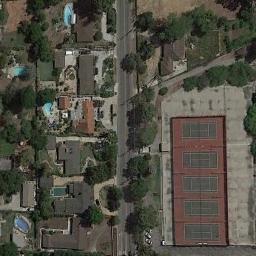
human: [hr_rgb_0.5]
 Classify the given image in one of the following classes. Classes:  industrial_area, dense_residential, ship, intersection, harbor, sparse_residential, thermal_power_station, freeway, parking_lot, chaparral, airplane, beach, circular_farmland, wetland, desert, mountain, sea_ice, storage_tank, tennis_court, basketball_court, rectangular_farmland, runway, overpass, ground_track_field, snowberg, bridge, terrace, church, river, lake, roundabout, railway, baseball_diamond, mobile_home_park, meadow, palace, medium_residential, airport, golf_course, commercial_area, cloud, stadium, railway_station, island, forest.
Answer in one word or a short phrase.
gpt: tennis_court